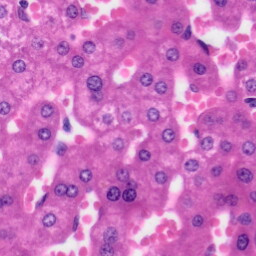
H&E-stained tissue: Liver